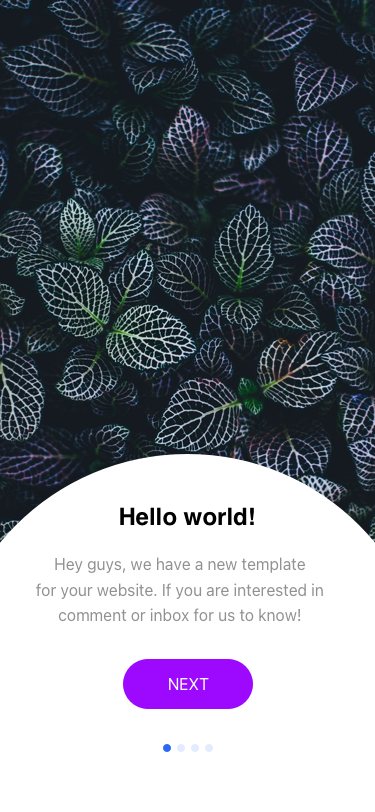
Text in this UI design:
Hello world!
NEXT